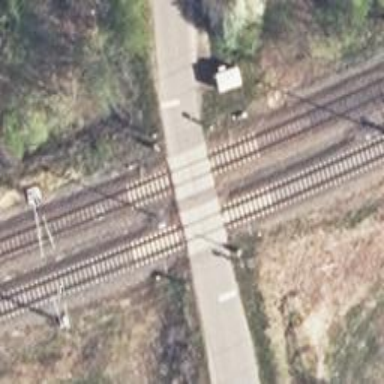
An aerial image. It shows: Level crossing along the railway.